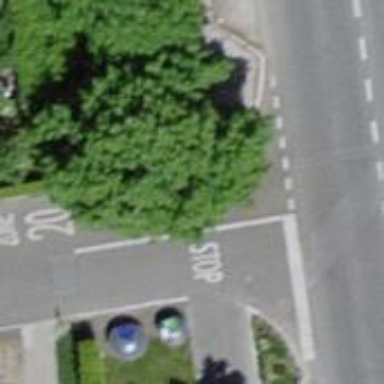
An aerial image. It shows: Sidewalk along the footway.